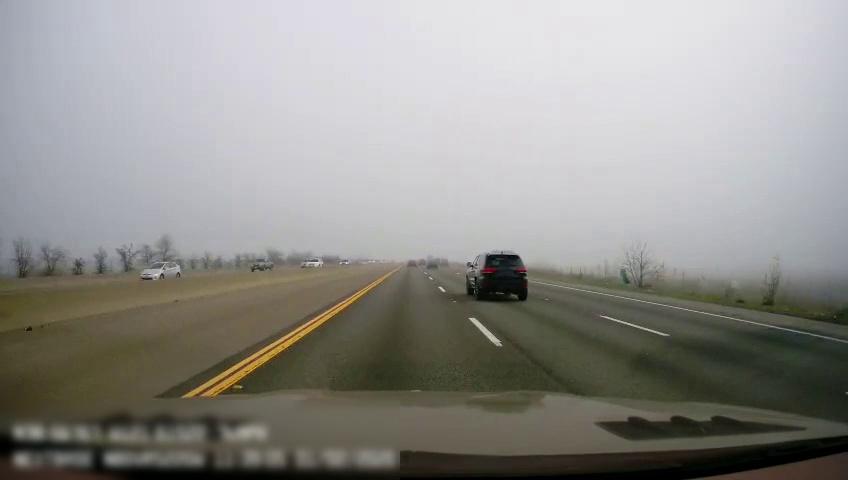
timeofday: Day
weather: Cloudy
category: Drivable Space
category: Vehicles | Car
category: Vehicles | SUV
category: Vehicles | SUV
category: Vehicles | SUV
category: Vehicles | Car
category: Vehicles | Car
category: Vehicles | Car
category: Vehicles | SUV
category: Lanes | Current Lane
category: Lanes | Current Lane
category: Lanes | Alternate Lane
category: Lanes | Alternate Lane
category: Lanes | Alternate Lane